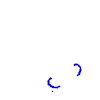
Particle: proton